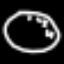
Label: clock